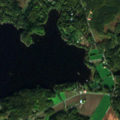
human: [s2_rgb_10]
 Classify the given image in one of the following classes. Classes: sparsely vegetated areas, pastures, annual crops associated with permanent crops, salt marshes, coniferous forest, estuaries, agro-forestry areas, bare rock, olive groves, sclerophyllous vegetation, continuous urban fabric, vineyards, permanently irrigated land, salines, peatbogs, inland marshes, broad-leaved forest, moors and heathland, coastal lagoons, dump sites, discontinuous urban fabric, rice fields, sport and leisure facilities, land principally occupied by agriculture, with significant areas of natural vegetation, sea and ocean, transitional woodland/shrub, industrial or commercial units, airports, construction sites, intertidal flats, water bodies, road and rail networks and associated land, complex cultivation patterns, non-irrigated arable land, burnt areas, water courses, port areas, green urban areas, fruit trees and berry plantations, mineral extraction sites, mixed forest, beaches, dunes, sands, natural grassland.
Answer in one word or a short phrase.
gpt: land principally occupied by agriculture, with significant areas of natural vegetation, coniferous forest, mixed forest, water bodies